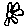
Label: flower